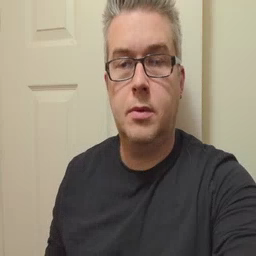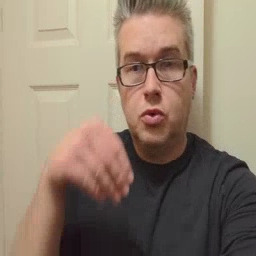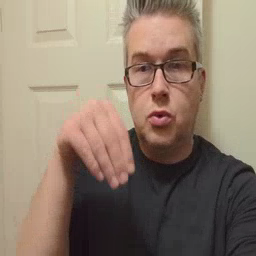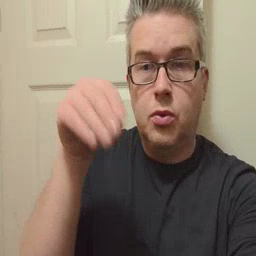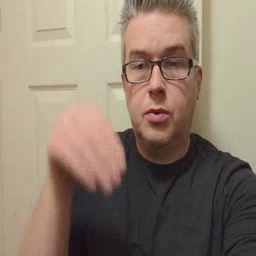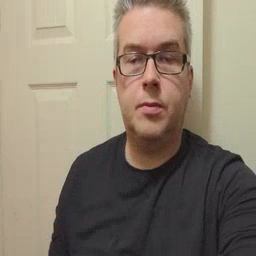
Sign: store